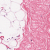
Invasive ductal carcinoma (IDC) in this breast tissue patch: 0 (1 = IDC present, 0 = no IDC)